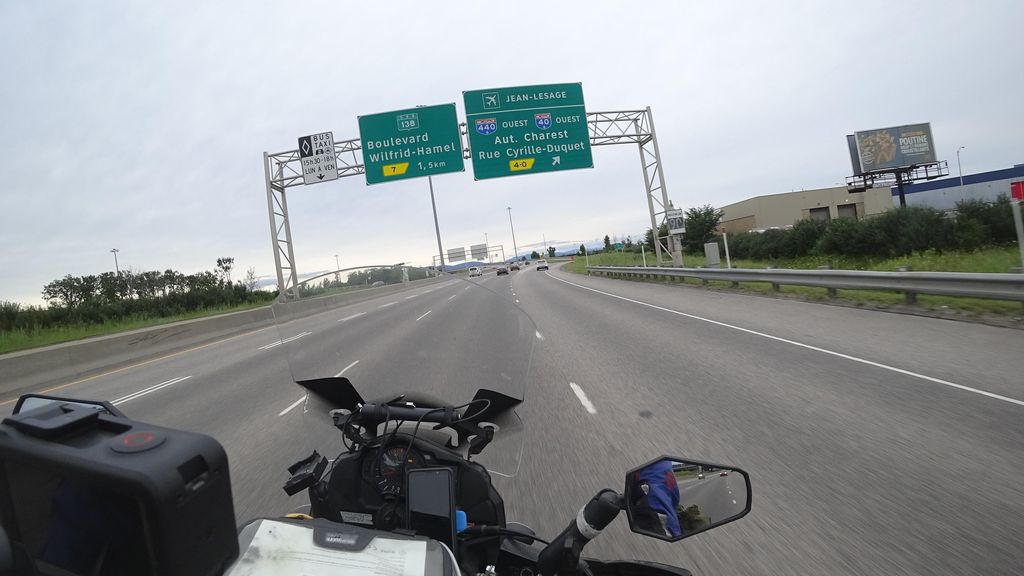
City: quebec_city